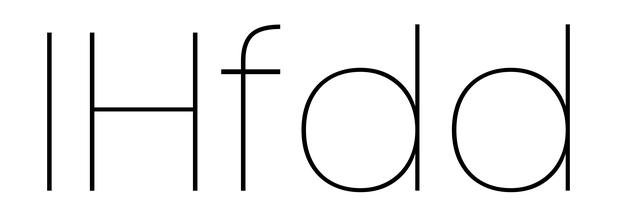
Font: Poppins-Thin